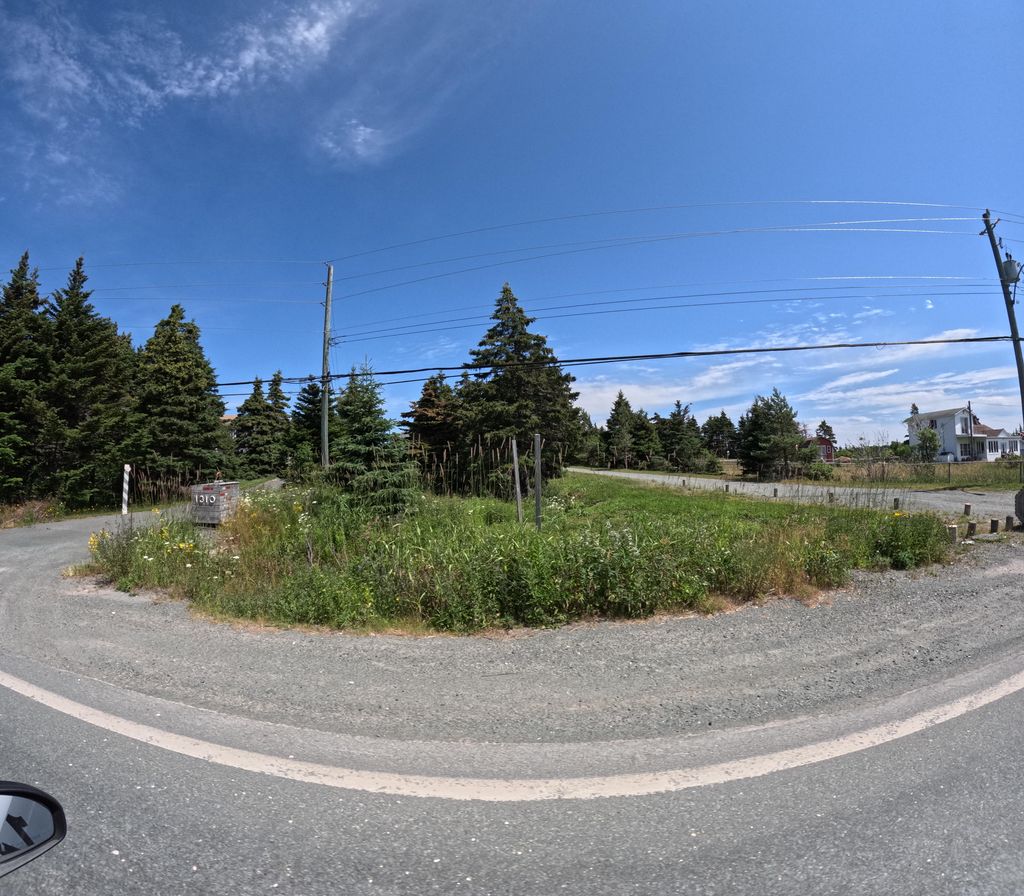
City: st_johns